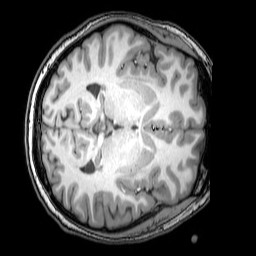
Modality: T1w
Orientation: axial
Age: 23
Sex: female